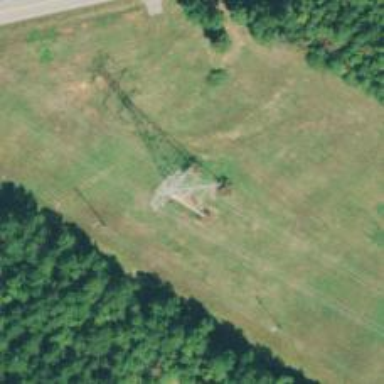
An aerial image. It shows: Lattice structure tower used for power distribution.